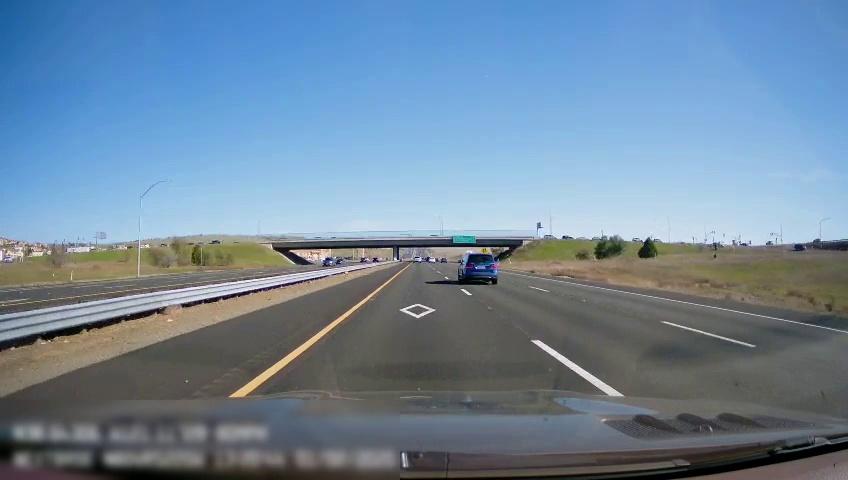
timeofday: Day
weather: Sunny
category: Drivable Space
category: Drivable Space
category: Vehicles | SUV
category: Vehicles | Car
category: Vehicles | SUV
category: Vehicles | Car
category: Lanes | Opposite Lane
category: Lanes | Opposite Lane
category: Lanes | Current Lane
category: Lanes | Current Lane
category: Lanes | Alternate Lane
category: Lanes | Alternate Lane
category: Traffic | Signs